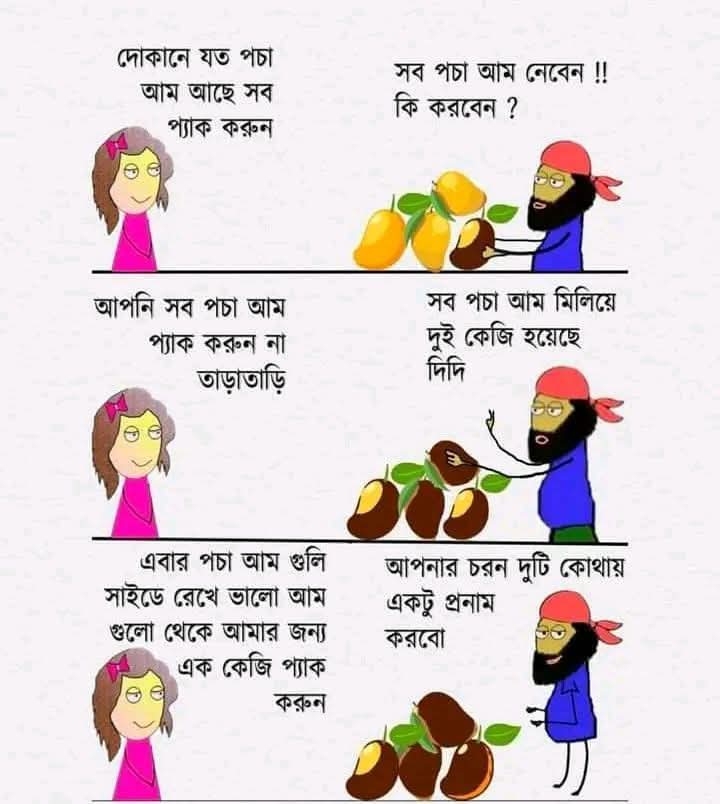
Text: দোকানে যত পচা আম আছে সব প্যাক করুন
আপনি সব পচা আম প্যাক করুন না তাড়াতাড়ি
এবার পচা আম গুলি সাইডে রেখে ভালো আম গুলো থেকে আমার জন্য এক কেজি প্যাক করুন
সব পচা আম নেবেন !! কি করবেন?
সব পচা আম মিলিয়ে দুই কেজি হয়েছে দিদি
আপনার চরন দুটি কোথায় একটু প্রনাম করবো
Label: Non Hate